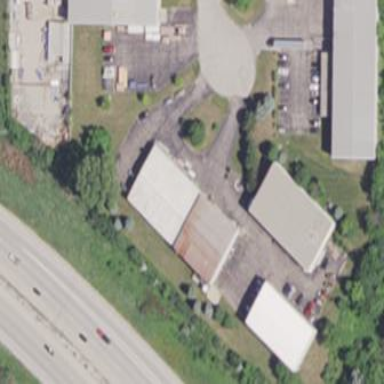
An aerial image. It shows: Industrial building.